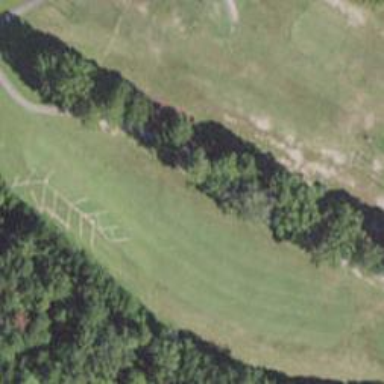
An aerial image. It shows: Golf hole.